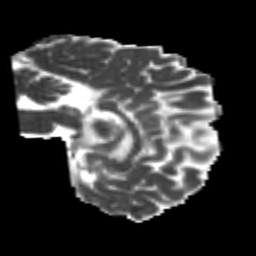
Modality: MD
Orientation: sagittal
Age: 21
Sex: male
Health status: healthy
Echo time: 0.074 s